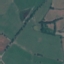
Land use / land cover: Pasture